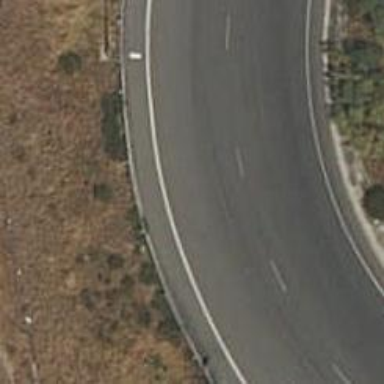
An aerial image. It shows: Roundabout on trunk highway.